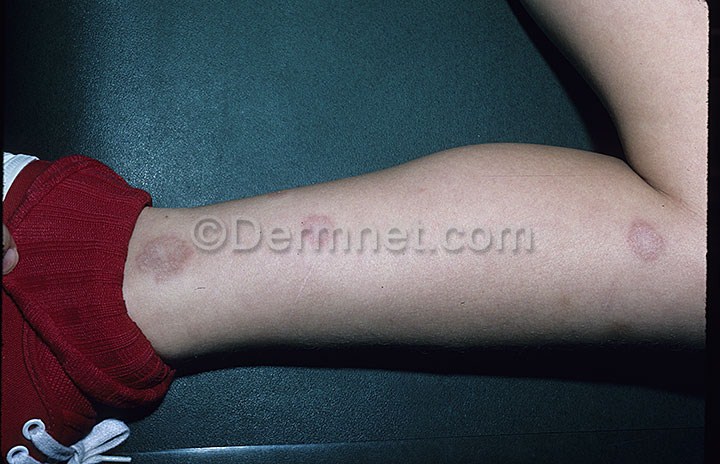
Disease: Systemic Disease